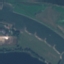
Land use / land cover class: River